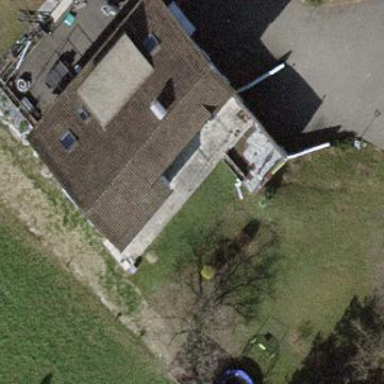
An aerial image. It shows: Detached building with saltbox roof shape.